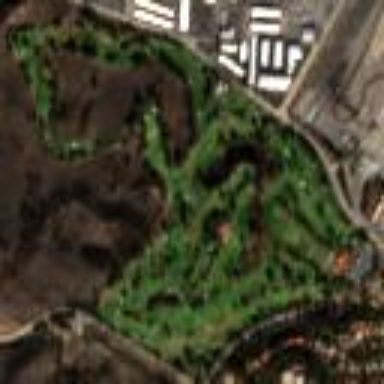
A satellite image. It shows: Golf course surrounded by greenery.